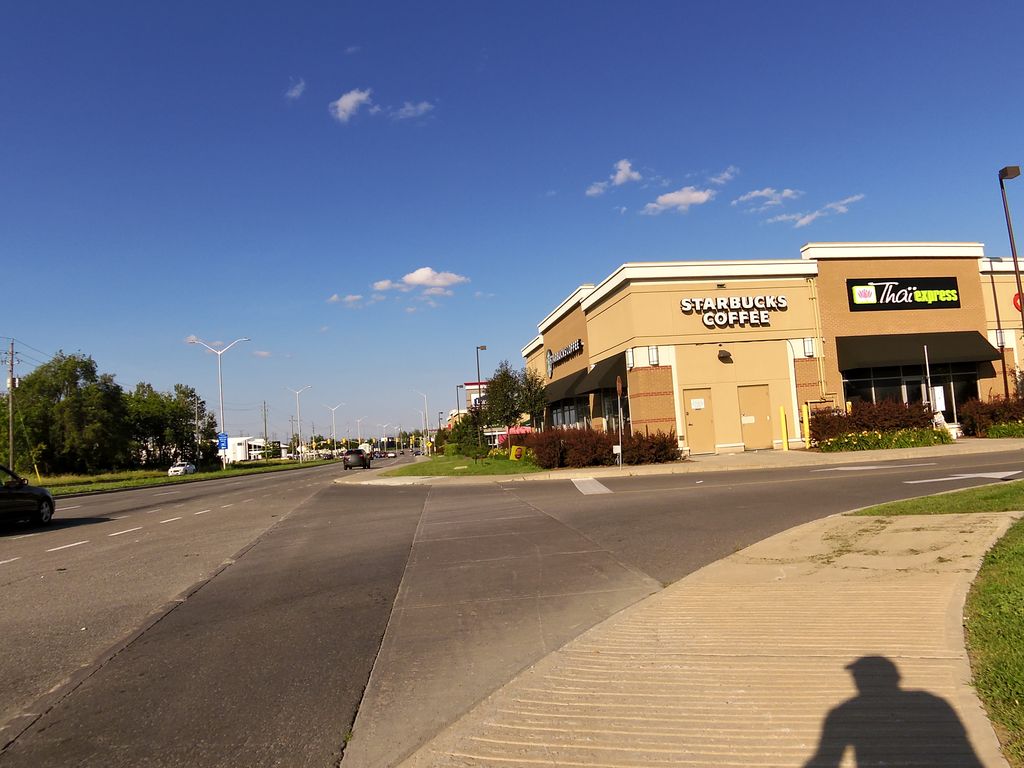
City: ottawa-gatineau